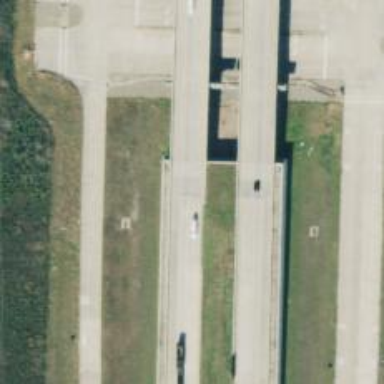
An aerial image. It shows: Bridge over motorway.